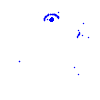
Particle: electron